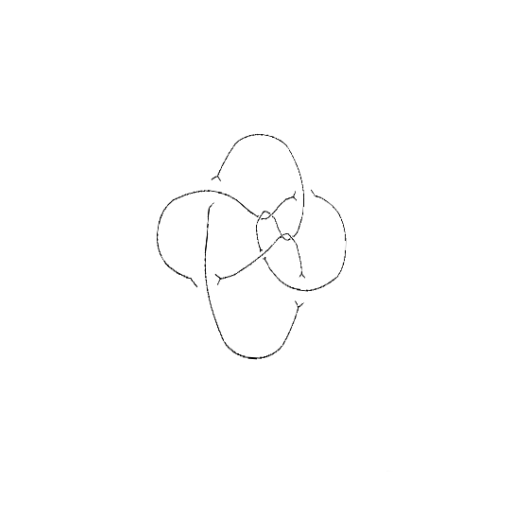
Crossing number: 9